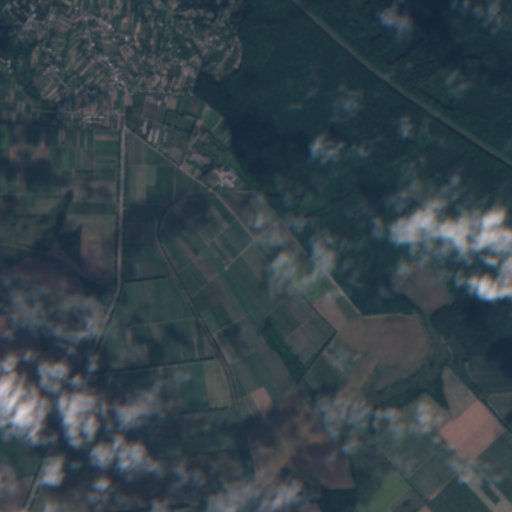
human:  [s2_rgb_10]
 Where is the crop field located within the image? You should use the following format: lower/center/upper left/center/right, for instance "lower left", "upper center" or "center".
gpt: The crop field is located in the lower right of the image.
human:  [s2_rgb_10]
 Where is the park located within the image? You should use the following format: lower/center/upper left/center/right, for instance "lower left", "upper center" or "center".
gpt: The park is located in the upper left of the image.
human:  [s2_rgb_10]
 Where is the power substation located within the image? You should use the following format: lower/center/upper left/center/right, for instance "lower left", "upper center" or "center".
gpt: The power substation is located in the upper left of the image.
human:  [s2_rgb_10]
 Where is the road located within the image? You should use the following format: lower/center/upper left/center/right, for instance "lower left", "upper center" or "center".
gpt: There is no road in the image.